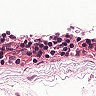
Metastatic tissue present: no